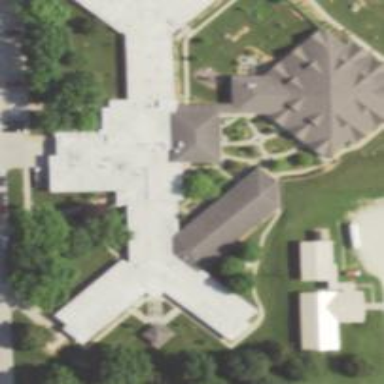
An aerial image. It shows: Nursing home.